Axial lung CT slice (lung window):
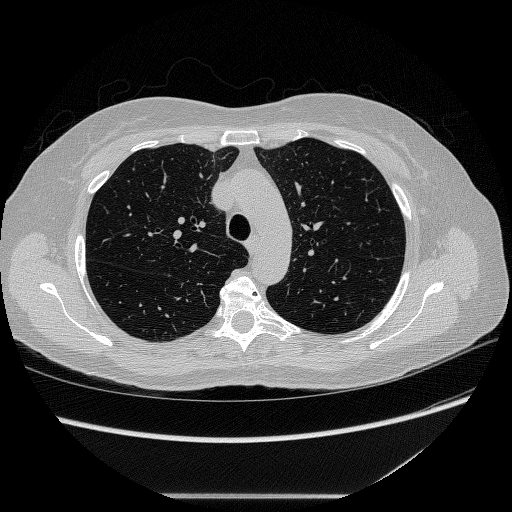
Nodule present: no